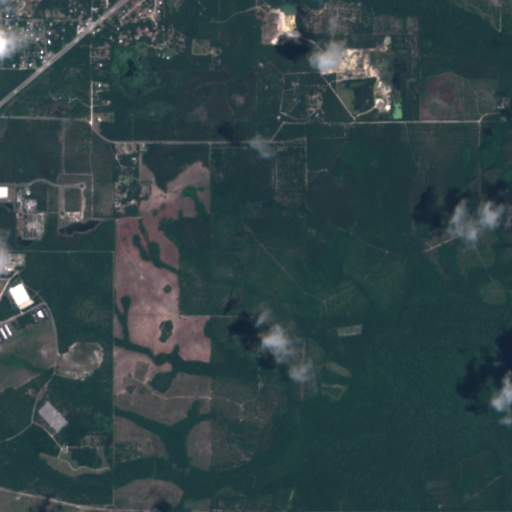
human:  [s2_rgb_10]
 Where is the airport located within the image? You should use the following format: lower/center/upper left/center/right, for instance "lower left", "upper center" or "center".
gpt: The airport is located in the lower left of the image.
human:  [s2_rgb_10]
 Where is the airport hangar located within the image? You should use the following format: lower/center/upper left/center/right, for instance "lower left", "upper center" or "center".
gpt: The airport hangar is located in the lower left of the image.
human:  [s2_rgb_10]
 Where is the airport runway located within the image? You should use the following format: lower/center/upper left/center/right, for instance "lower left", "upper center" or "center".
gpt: The airport runway is located in the lower left of the image.
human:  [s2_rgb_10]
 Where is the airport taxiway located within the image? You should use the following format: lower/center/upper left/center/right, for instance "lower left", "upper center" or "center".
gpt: The airport taxiway is located in the lower left of the image.
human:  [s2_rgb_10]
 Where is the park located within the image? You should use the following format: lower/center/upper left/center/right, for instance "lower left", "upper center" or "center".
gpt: The park is located in the upper left of the image.
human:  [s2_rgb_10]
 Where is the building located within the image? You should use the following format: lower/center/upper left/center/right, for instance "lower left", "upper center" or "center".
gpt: The building is located in the left of the image.
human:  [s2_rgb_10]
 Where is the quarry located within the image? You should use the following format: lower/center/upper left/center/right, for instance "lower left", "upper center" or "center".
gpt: There is no quarry in the image.